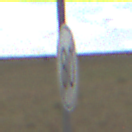
Verkehrszeichen: EndeGeschwindigkeit80
Umgebung: Outdoor, Nature
Tageszeit: Midday
Wetter: PartlyCloudy
Licht: Natural
Jahreszeit: NotSpecified
Kontrast: MediumContrast